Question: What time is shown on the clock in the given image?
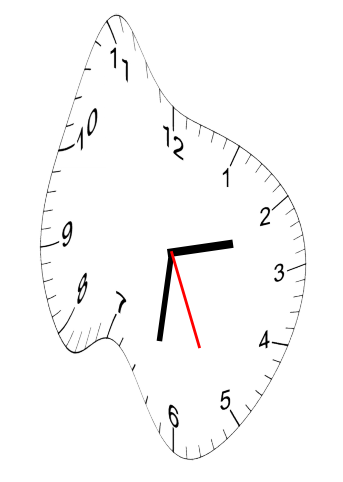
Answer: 02:31:26